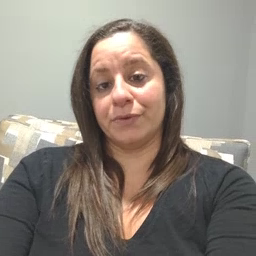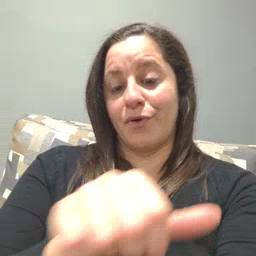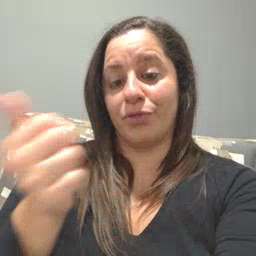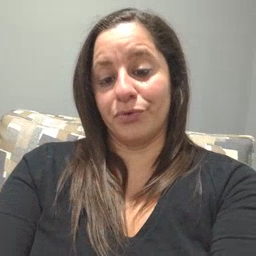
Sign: another